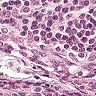
Metastatic tissue present: no